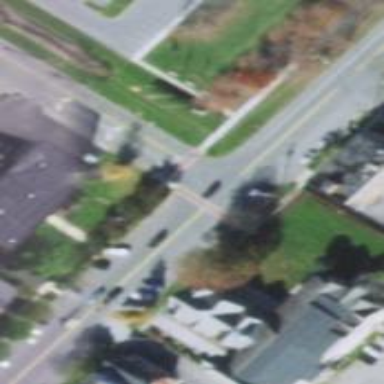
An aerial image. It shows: Marked road crossing.